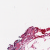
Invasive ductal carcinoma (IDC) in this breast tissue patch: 0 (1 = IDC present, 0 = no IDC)